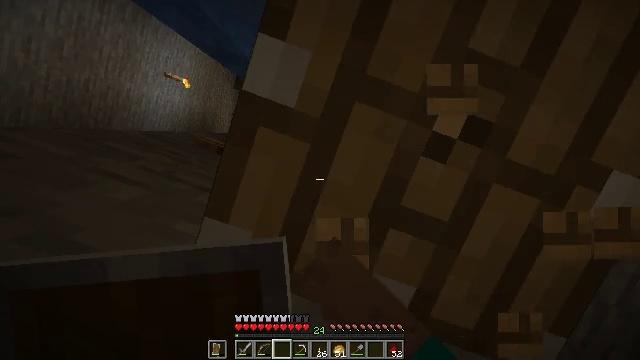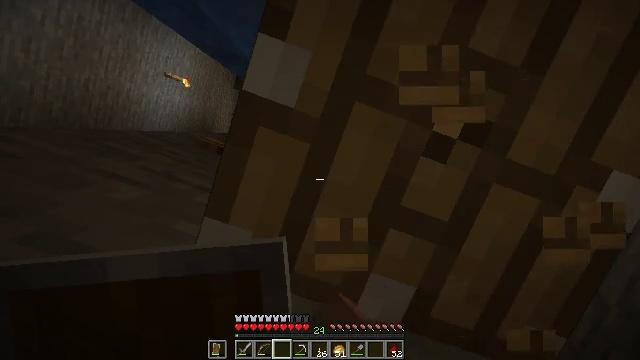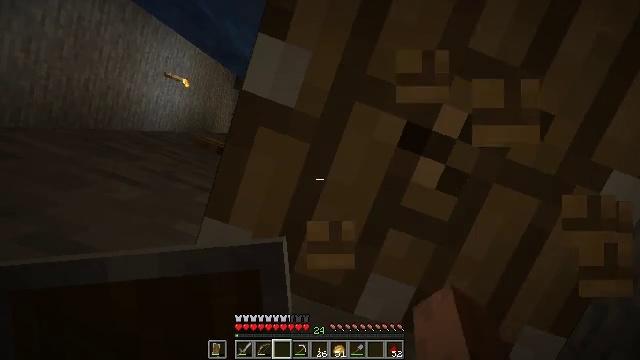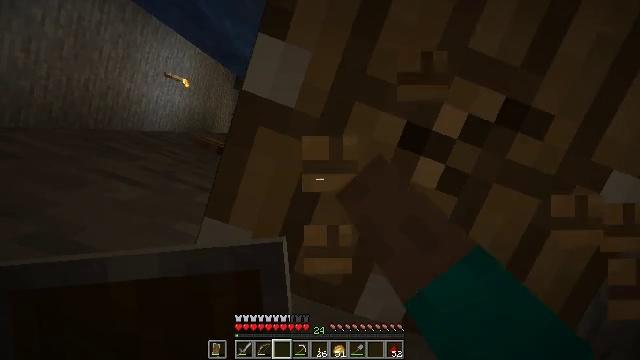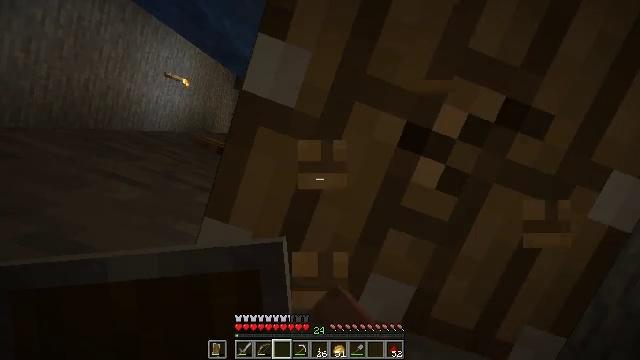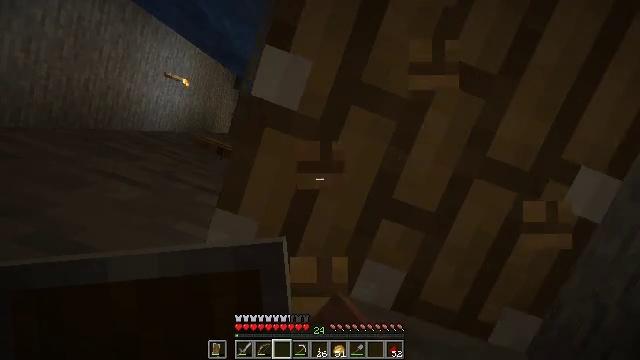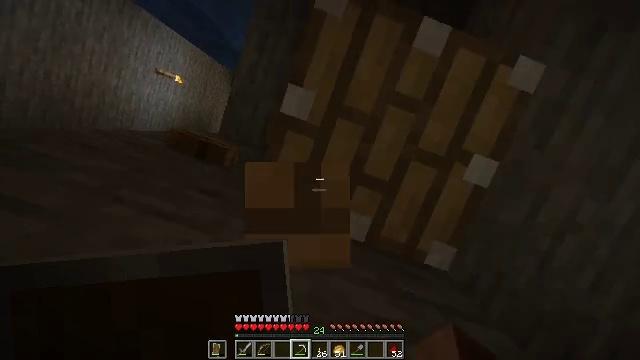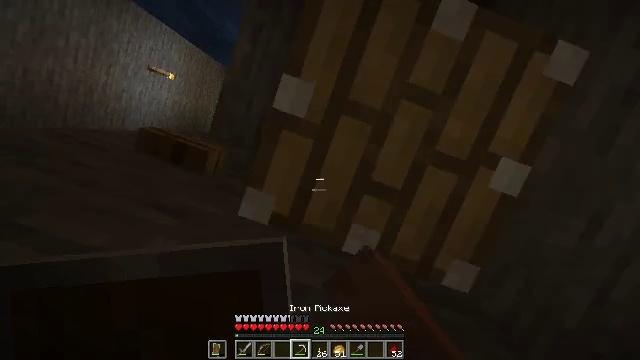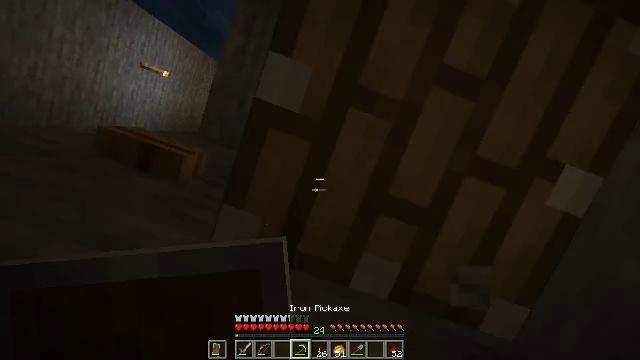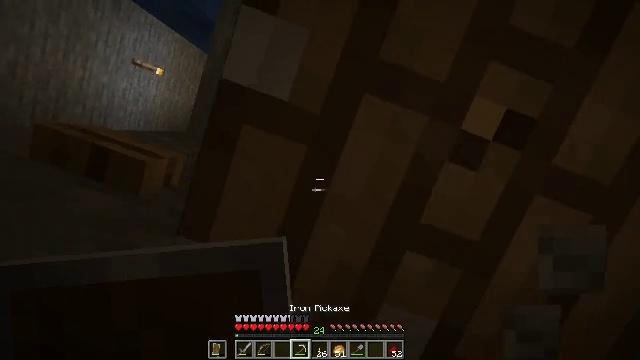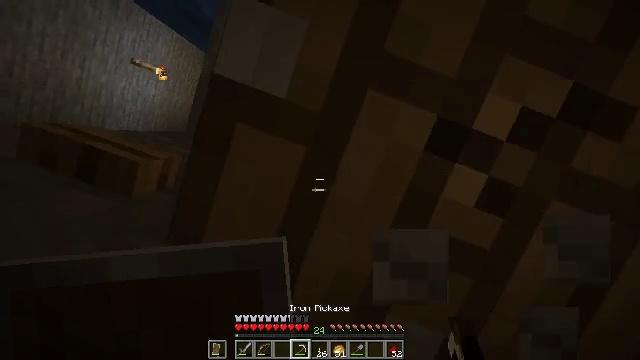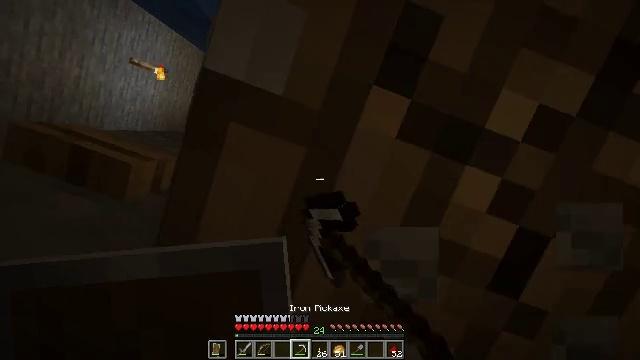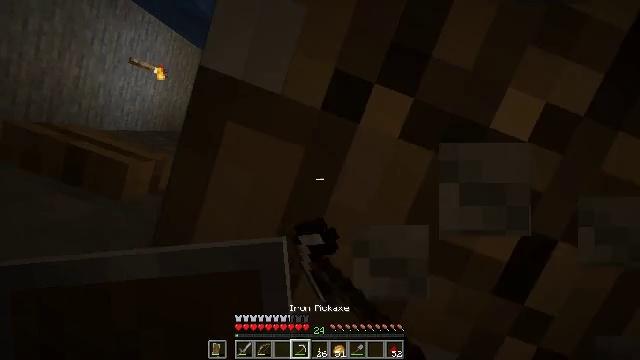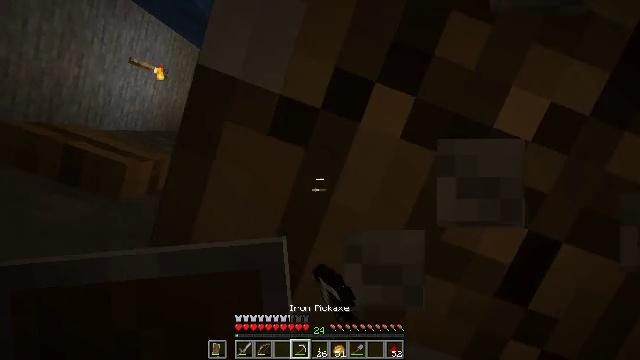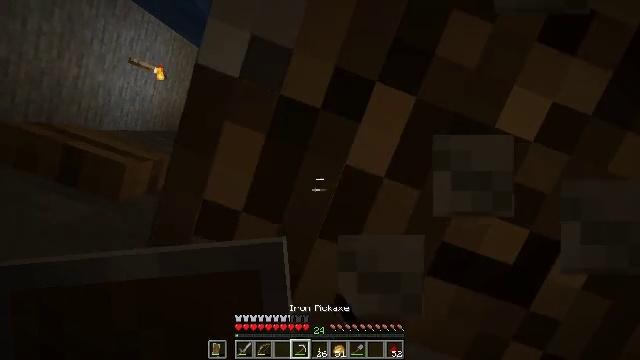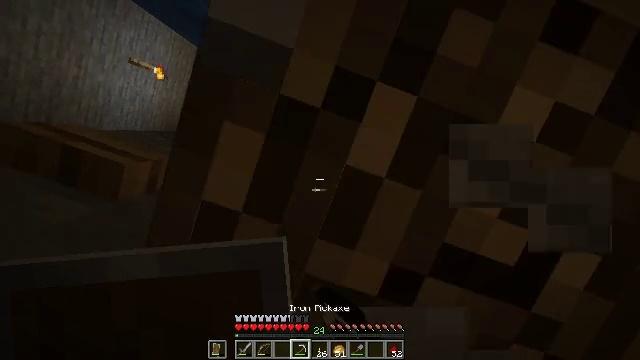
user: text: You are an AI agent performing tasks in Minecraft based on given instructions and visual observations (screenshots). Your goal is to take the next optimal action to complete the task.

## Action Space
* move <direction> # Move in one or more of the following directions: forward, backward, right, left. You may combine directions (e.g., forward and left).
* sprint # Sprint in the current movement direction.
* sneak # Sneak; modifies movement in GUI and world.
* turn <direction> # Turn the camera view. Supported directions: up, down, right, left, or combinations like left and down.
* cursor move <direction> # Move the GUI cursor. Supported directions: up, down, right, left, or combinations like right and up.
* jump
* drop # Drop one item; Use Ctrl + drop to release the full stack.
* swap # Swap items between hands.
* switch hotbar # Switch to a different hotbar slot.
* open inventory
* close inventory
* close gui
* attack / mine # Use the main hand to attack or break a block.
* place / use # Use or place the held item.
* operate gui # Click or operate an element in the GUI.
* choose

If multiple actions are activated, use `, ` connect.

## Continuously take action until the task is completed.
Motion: motion action
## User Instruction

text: Mine the piston from the build.
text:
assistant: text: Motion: attack / mine
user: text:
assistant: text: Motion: attack / mine
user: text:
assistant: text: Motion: attack / mine
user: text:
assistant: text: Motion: attack / mine
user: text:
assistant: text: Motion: attack / mine
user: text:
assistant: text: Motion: attack / mine, switch to hotbar 4
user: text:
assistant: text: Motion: attack / mine, switch to hotbar 4
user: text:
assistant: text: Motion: attack / mine
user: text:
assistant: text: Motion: attack / mine
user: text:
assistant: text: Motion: attack / mine
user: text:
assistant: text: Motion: attack / mine
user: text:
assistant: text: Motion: attack / mine
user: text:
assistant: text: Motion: attack / mine
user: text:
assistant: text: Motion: attack / mine
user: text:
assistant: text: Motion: attack / mine
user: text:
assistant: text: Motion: attack / mine
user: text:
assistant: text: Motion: attack / mine
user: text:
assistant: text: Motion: attack / mine
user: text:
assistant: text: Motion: turn down
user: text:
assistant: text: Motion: turn right and down
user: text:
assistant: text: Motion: turn right and down
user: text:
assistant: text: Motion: no_op